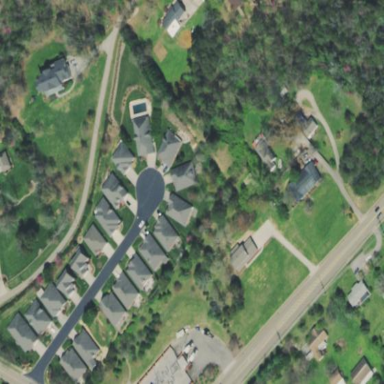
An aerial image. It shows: This residential area consists of single-family homes.